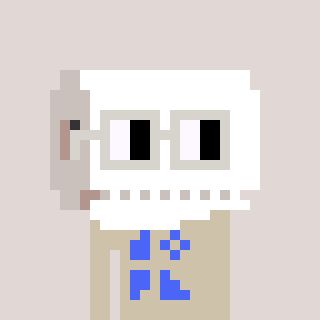
a pixel art character with square light gray glasses, a toiletpaper-full-shaped head and a bege-colored body on a warm background